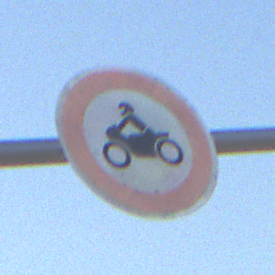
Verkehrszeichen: VerbotKraftraeder
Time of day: SunriseSunset
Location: Outdoor (Urban)
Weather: Clear
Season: NotSpecified
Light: Natural